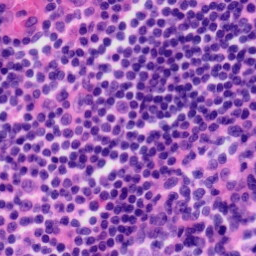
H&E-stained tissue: Tonsil